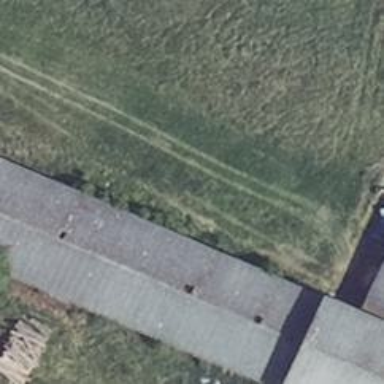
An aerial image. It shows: Farm auxiliary building.